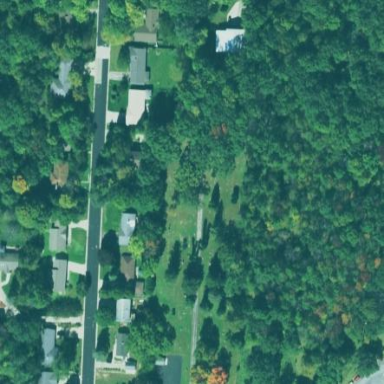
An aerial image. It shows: Cemetery.